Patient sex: M
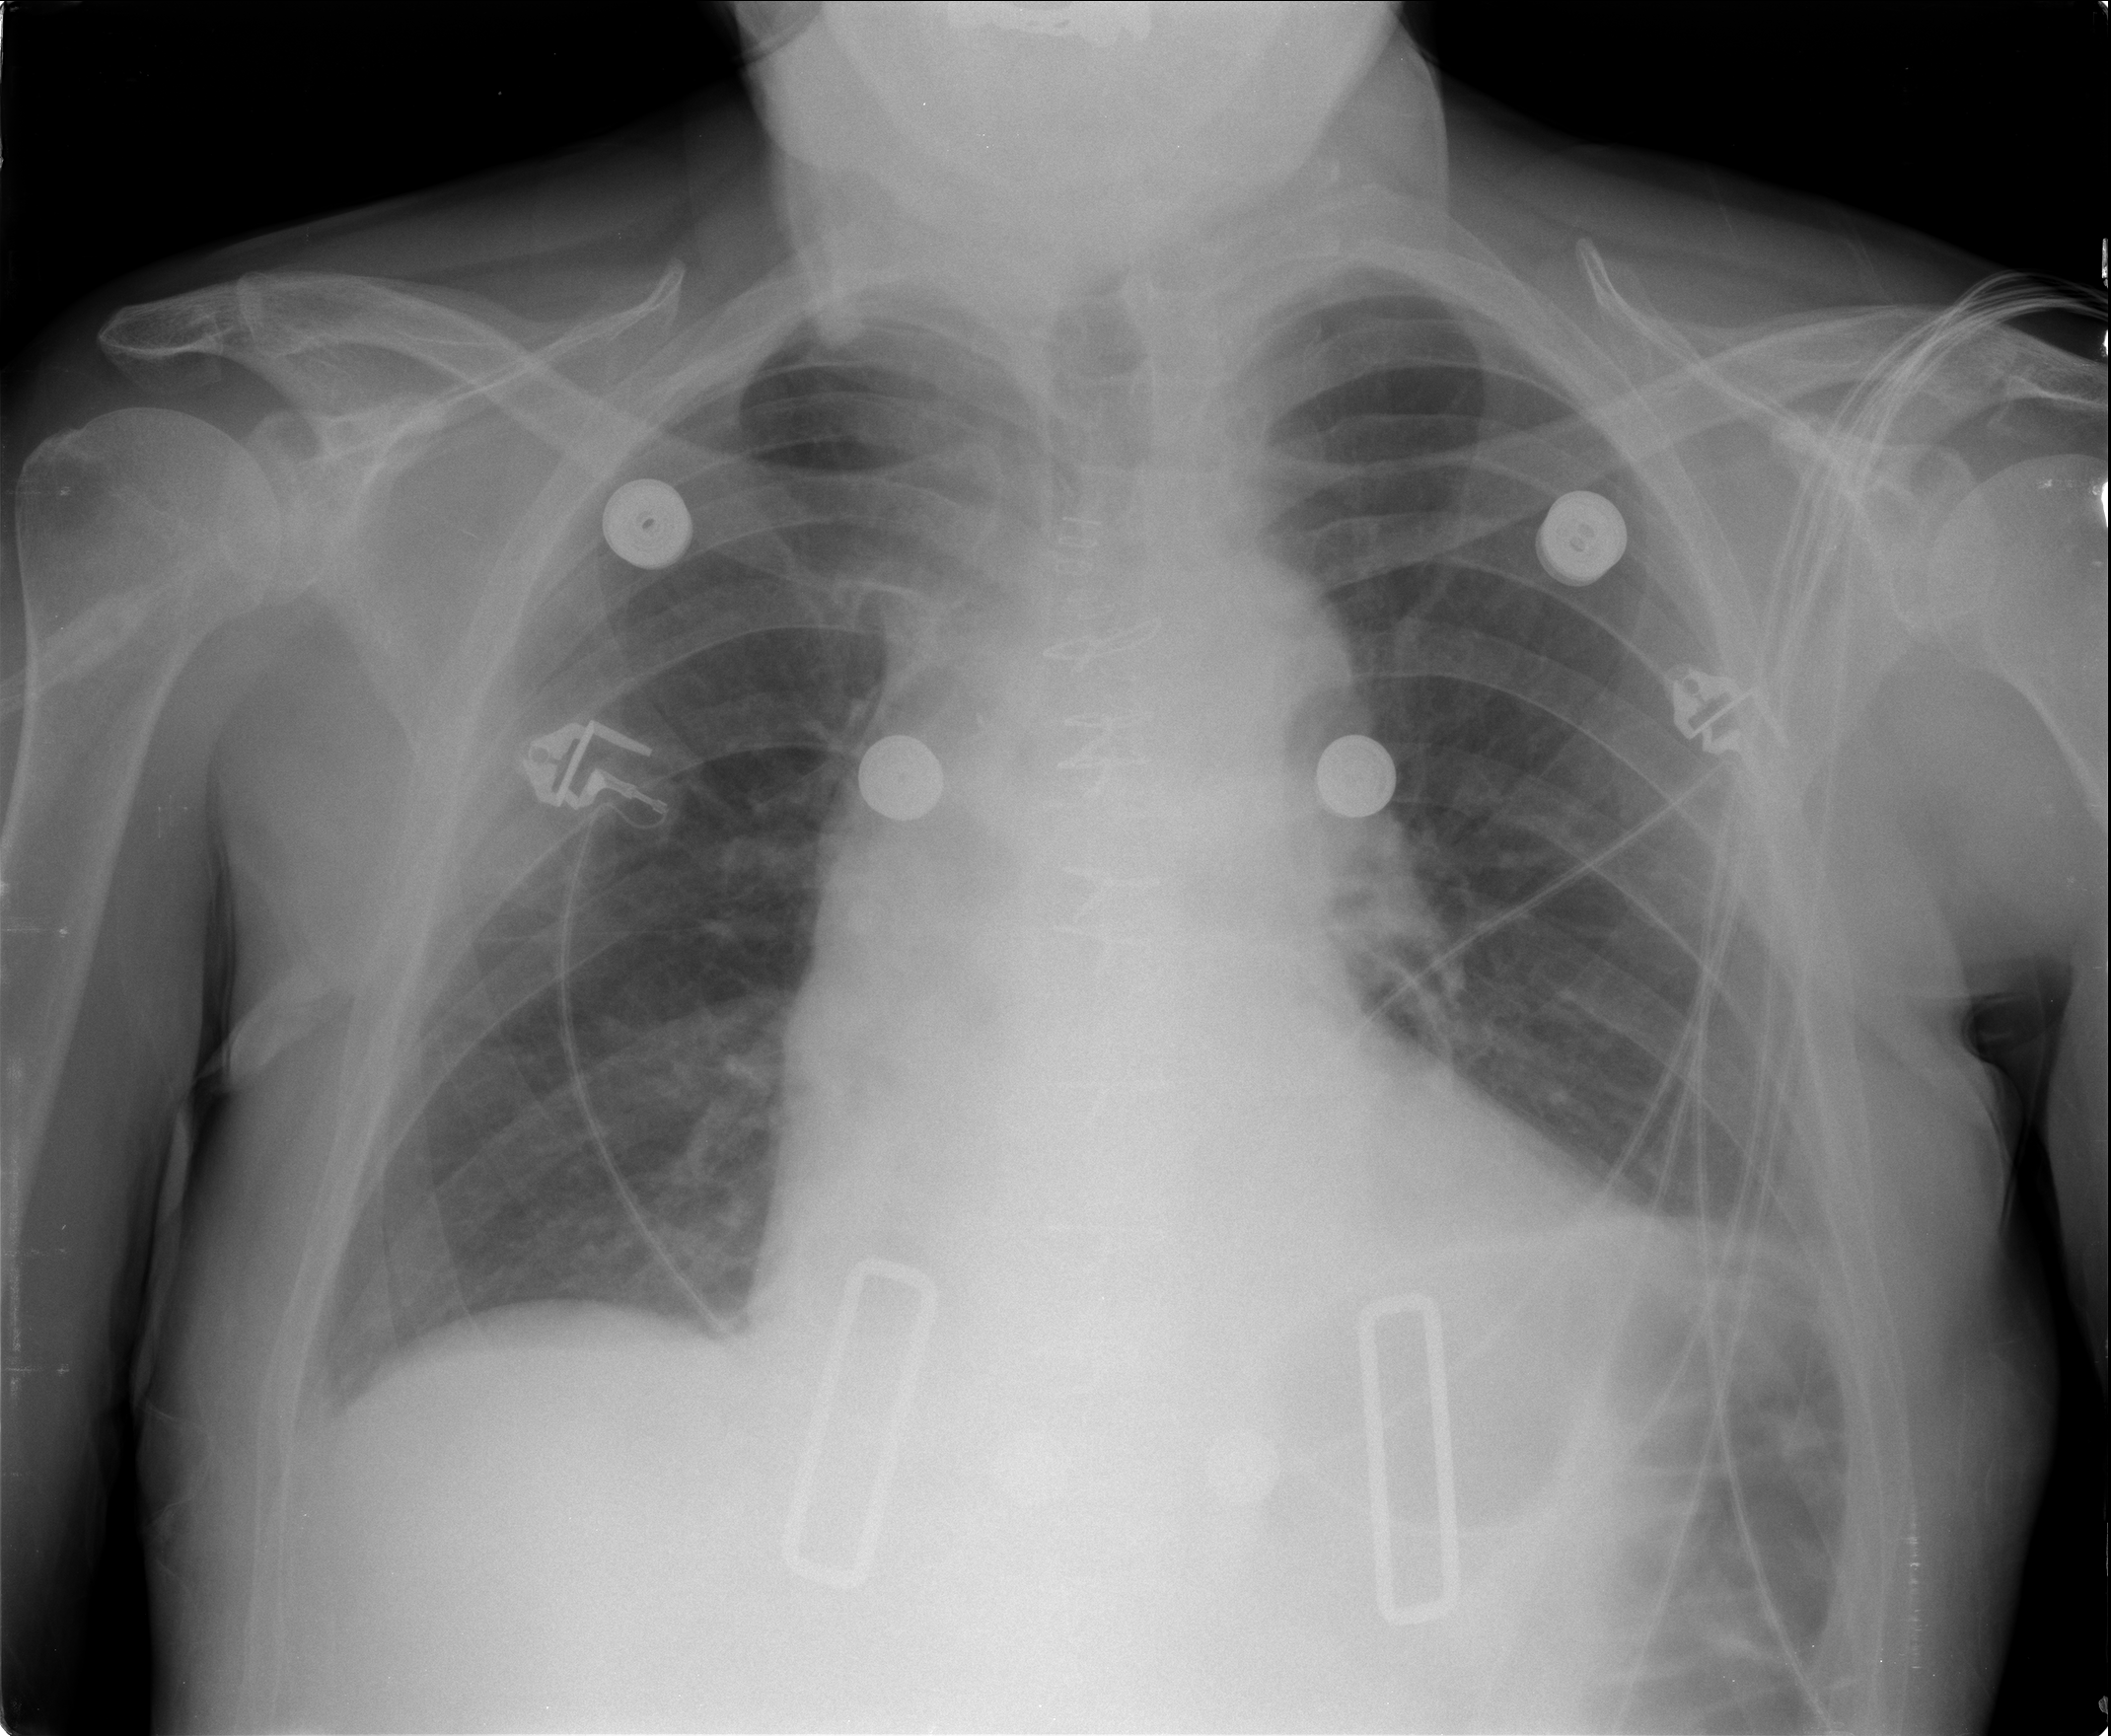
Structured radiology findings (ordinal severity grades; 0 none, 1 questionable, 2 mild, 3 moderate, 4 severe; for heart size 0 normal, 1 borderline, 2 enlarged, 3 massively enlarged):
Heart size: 0
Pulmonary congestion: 0
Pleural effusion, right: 0
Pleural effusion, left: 0
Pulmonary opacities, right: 0
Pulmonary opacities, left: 0
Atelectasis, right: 0
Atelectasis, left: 1